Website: lowes
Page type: orders-overview
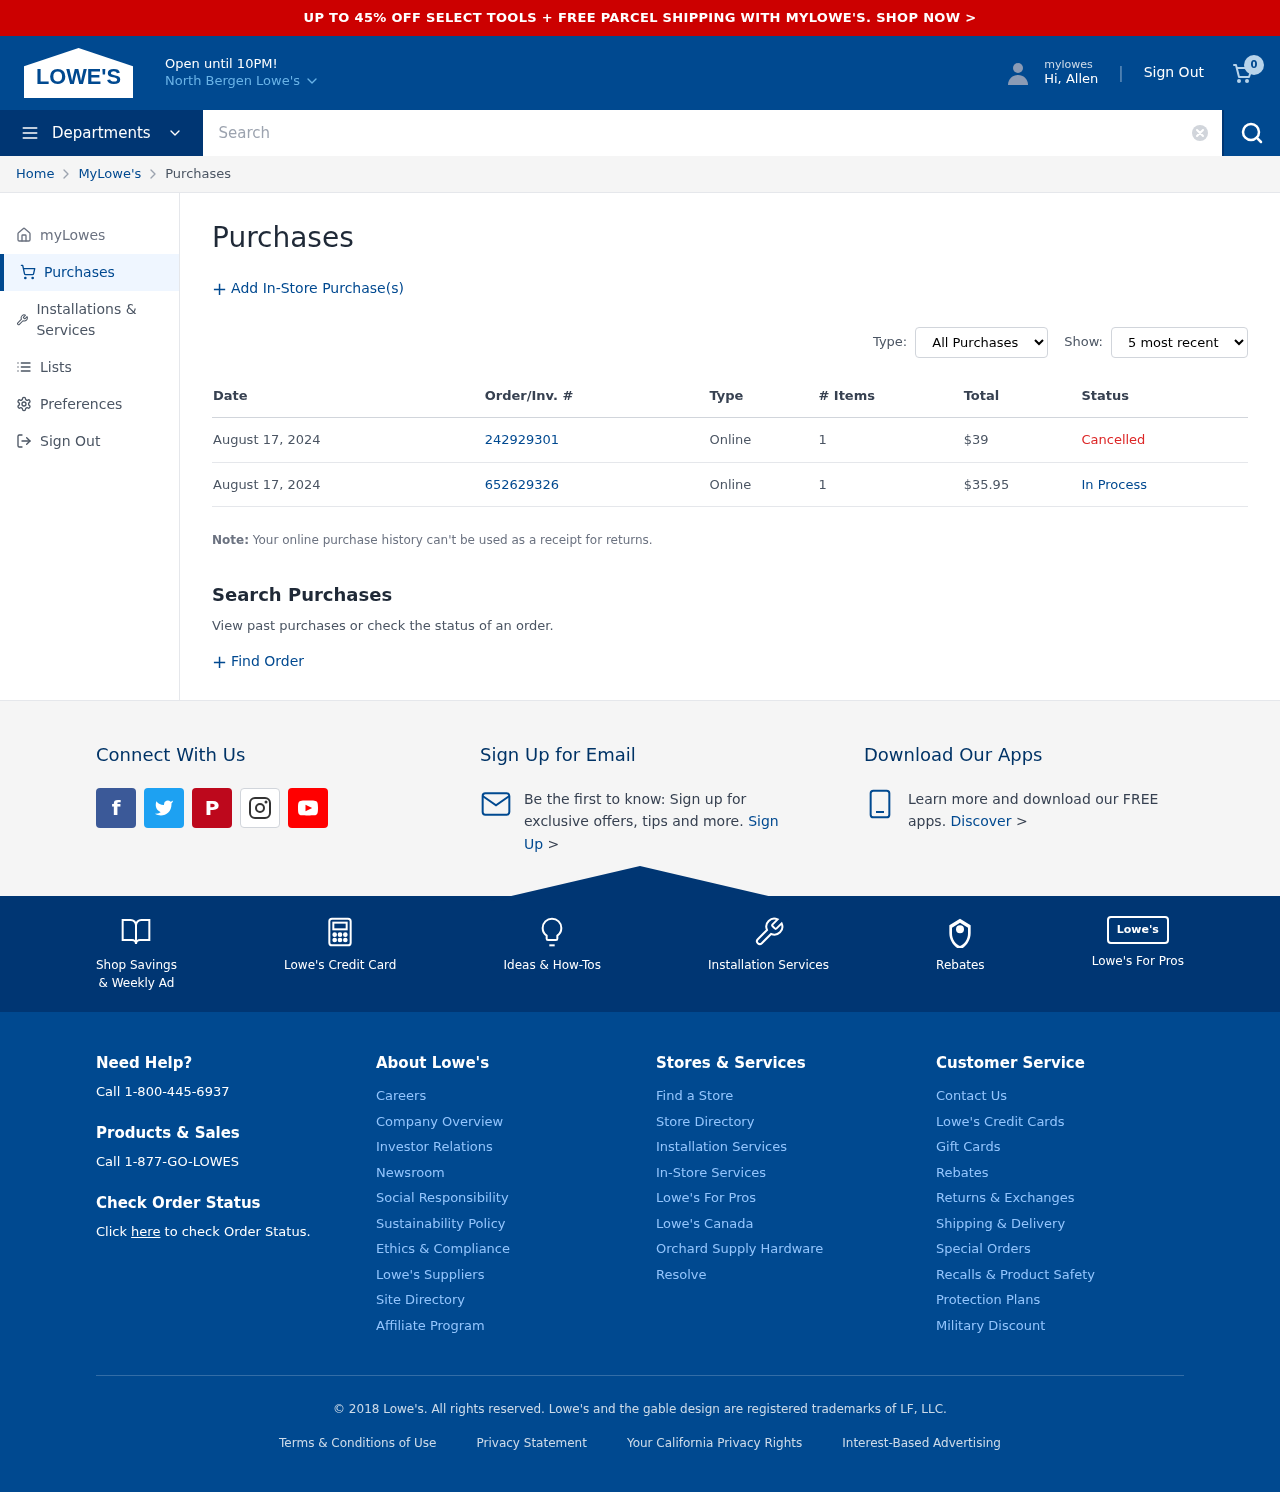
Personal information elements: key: PII_FIRSTNAME
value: Allen
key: PII_CITY
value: North Bergen
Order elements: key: ORDER_NUM_ITEMS
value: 0
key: ORDER_DATE
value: August 17, 2024
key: ORDER_ID
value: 242929301
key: ORDER_NUM_ITEMS
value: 1
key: ORDER_TOTAL
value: $39
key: ORDER_DATE2
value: August 17, 2024
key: ORDER_ID2
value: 652629326
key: ORDER_NUM_ITEMS2
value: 1
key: ORDER_TOTAL2
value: $35.95
Search elements: key: HEADER_SEARCH
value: Search